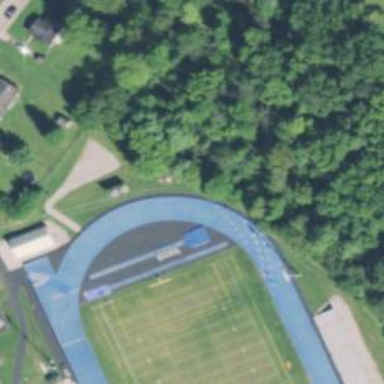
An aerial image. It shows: Athletic track located in leisure land area.